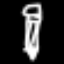
Label: pencil